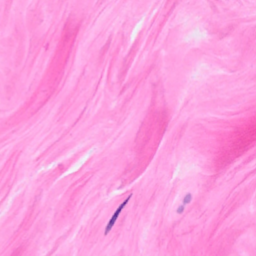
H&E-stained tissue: Breast